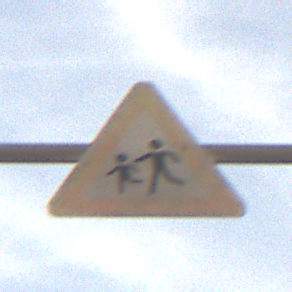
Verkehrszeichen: KinderRechts
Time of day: SunriseSunset
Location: Outdoor (Nature)
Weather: PartlyCloudy
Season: NotSpecified
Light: Natural